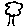
Label: tree